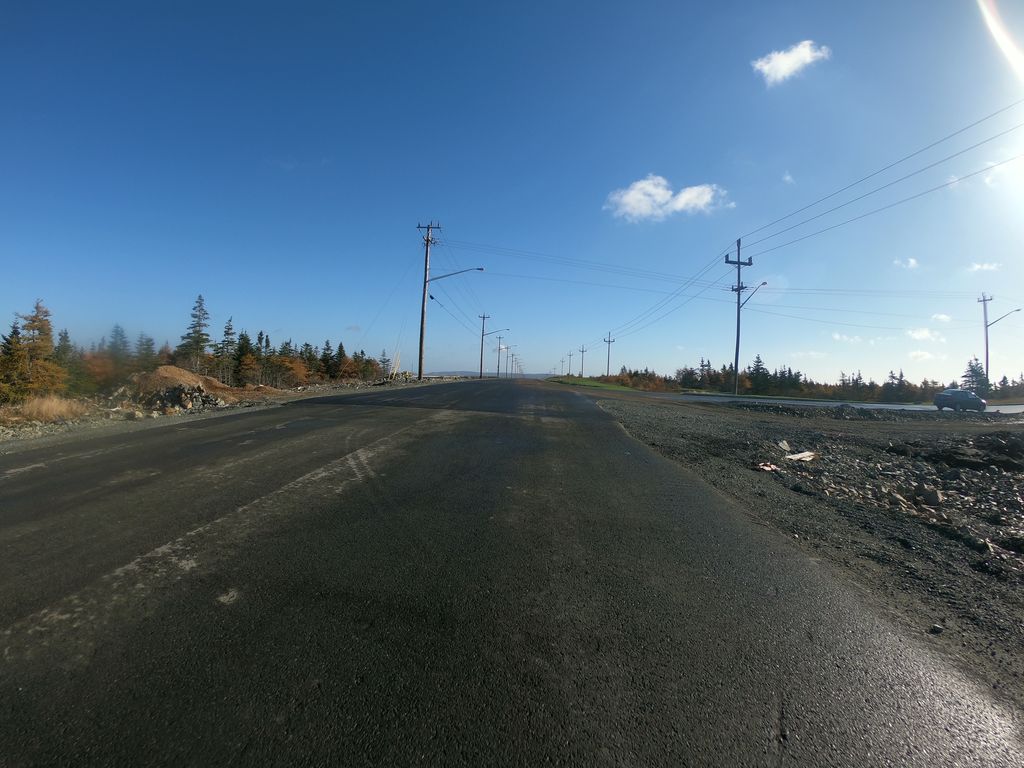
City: st_johns